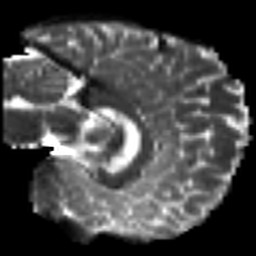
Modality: T2w
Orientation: sagittal
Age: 28
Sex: male
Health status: healthy
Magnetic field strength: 3 T
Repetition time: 8.4 s
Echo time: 0.0926 s